在平面直角坐标系$xOy$中，已知椭圆$\Gamma:\dfrac{x^2}{4}+y^2=1$的右顶点为$A$，点$P(a,0)$、$Q(0,t)$分别是$x$轴负半轴、$y$轴正半轴上的动点.

(1)若$P$是$\Gamma$的左焦点，且$|OA|=|PQ|$，求$t$的值；

(2)设$t=2\sqrt{2}$，$\Gamma$上存在$x$轴上方一点$B$.若$\tan\angle AQB=2\sqrt{2}$，求$B$的坐标；

(3)设$t=2$，过$P$的直线$l$与$\Gamma$交于$M$、$N$两点($M$、$N$两点不重合)，与$y$轴交于$C$且$C$的纵坐标$y_c>1$，记$M$与$N$到直线$AQ$的距离分别为$d_1$、$d_2$.若存在直线$l$，满足$d_1+d_2=3\sqrt{2}$成立，求$a$的取值范围.
【解答】
\noindent \textbf{【答案】} (1)$t=1$\\
(2)$B\left(-\dfrac{14}{9},\dfrac{4}{9}\sqrt{2}\right)$\\
(3)$\left(-\dfrac{5}{2},-1\right)$

\noindent \textbf{【分析】} (1) 根据$|OA|=|PQ|$计算求参；

(2) 设点的坐标结合两角和正切，应用点在椭圆上计算；

(3) 设直线方程再联立得出韦达定理，再结合点到直线距离分类讨论计算求出参数范围.

\noindent \textbf{【详解】} (1) 因为$P$与$\Gamma$的左焦点重合，故$P(-\sqrt{3},0)$，因此$|OA|=2$.

又因为$P(-\sqrt{3},0)$，而$|OA|=|PQ|$，

所以$\sqrt{3+t^2}=2$，解得：$t=1$(负舍).

(2) 因为$\tan\angle QOQ=\dfrac{\sqrt{2}}{2}$，又因为$\tan\angle AQB=2\sqrt{2}$，

而$\tan\angle AQB=\tan(\angle BQO+\angle AQO)=2\sqrt{2}$，

代入解得$\tan\angle BQO=\dfrac{\sqrt{2}}{2}$.

若$B$在第一象限，则$0<\tan\angle AQB<\dfrac{\sqrt{2}}{2}$，故$B$在第二象限.

设$B(x_0,y_0)$，而$\tan\angle BQO=\dfrac{-x_0}{2\sqrt{2}-y_0}=\dfrac{\sqrt{2}}{2}$，

整理可得$\dfrac{\sqrt{2}}{2}y_0-2=x_0$.

代入椭圆$\Gamma$方程$x_0^2+4y_0^2=1$，可得：$\dfrac{9}{2}y_0^2-2\sqrt{2}y_0=0$.

所以解得$y_0=\dfrac{4}{9}\sqrt{2}$(增根舍去)，所以$x_0=-\dfrac{14}{9}$.

因此$B\left(-\dfrac{14}{9},\dfrac{4}{9}\sqrt{2}\right)$.

(3) 由题意可知：直线$AQ$的解析式为$x+y-2=0$，

设直线$l$的解析式为$x=my+a\;(m>0)$，且$M(x_1,y_1)$、$N(x_2,y_2)$.

联立$\begin{cases}x=my+a\\x^2+4y^2=4\end{cases}$，

可得$(m^2+4)y^2+2may+(a^2-4)=0$，$\Delta=m^2-a^2+4$.

根据韦达定理，$y_1+y_2=-\dfrac{2am}{m^2+4}$，$x_1+x_2=\dfrac{8a}{m^2+4}$.

因为$M$、$N$两点均在直线$AQ$的左侧，故$d_1+d_2=\dfrac{|(x_1+x_2)+(y_1+y_2)-4|}{\sqrt{2}}=3\sqrt{2}$.

又因为$x_1,x_2\in[-2,0)$，$y_1,y_2\in(-1,1)$，因此$(x_1+x_2)+(y_1+y_2)-4=-6$，

代入化简可得方程$m^2-am+(4+4a)=0$.

设$f(m)=m^2-am+(4+4a)$，又因为$y_c>1$，故$m\in(0,-a)$.

\noindent ① 若$-2<a<0$，此时直线$l$与$\Gamma$存在两个交点. 若存在$m'\in(0,-a)$，使得$f(m')=0$，

而$f(-a)=a^2+2a+2>0$，故$f(0)<0$，

可得$4+4a<0$，故$a<-1$，因此$2<a<-1$.

\noindent ② 若$a\leq-2$，而此时$P$在$\Gamma$的外部，$m>\sqrt{a^2-4}$，故$m\in(\sqrt{a^2-4},-a)$.

若存在$m'\in(\sqrt{a^2-4},-a)$，使得$f(m')=0$，

而$f(-a)=a^2+2a+2>0$，

故$f(\sqrt{a^2-4})<0$，可得$a^2-a\sqrt{a^2-4}+4a<0$，故$-\dfrac{5}{2}<a\leq-2$.

综上所述，$a$的取值范围为$a\in\left(-\dfrac{5}{2},-1\right)$.

\noindent \textbf{【点睛】} 方法点睛：设直线方程再联立方程组，得出故$d_1+d_2=\dfrac{|(x_1+x_2)+(y_1+y_2)-4|}{\sqrt{2}}=3\sqrt{2}$，最后分类讨论分$-2<a<0$ 和$a\leq-2$两种情况计算求参.
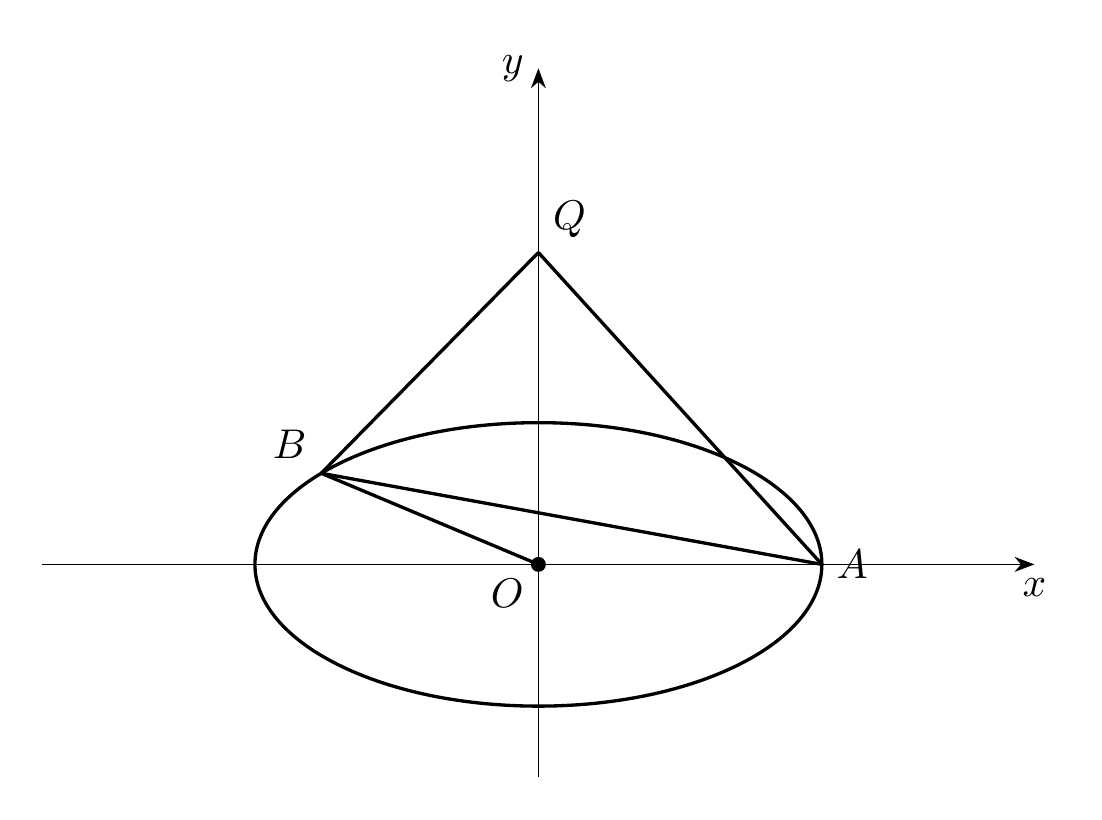
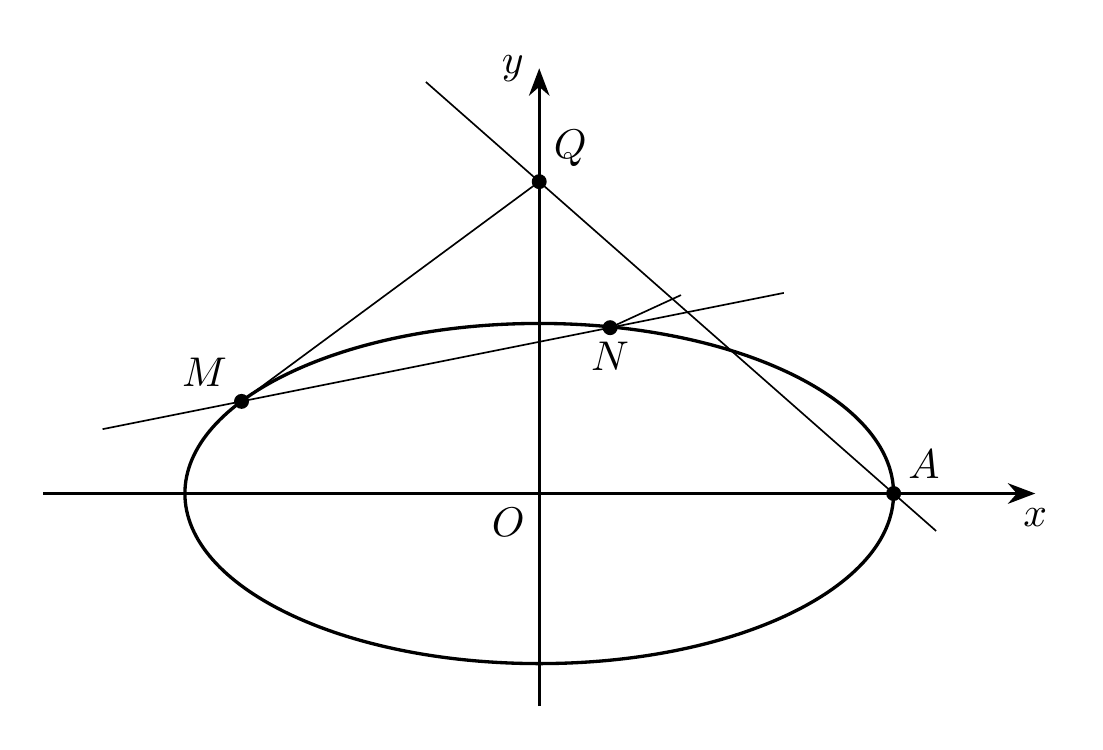